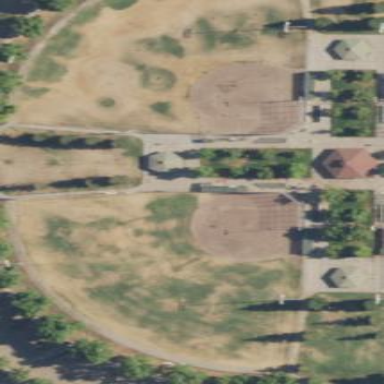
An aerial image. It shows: Softball pitch for leisure and sport activities.